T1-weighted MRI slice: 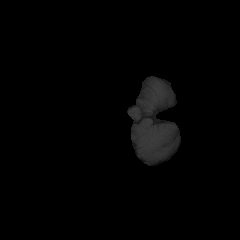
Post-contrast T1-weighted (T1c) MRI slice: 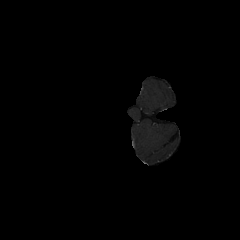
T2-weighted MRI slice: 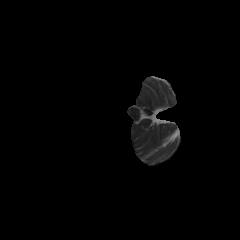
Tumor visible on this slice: no